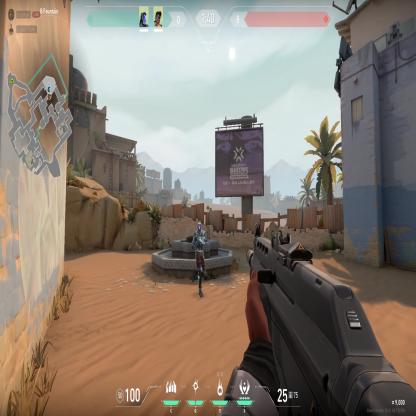
Label: teammate